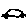
Label: car